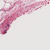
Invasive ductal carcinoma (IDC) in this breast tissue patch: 0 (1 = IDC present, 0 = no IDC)